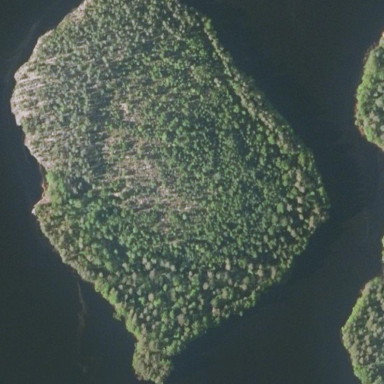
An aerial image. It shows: Islet.